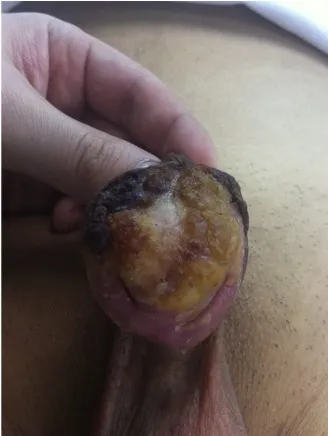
Pseudoepitheliomatous keratotic and micaceous balanitis (PKMB). . (a) Mica-like crusts and hard keratotic mass found in almost the entire glans penis.
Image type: medical_photograph (other_medical_photograph)